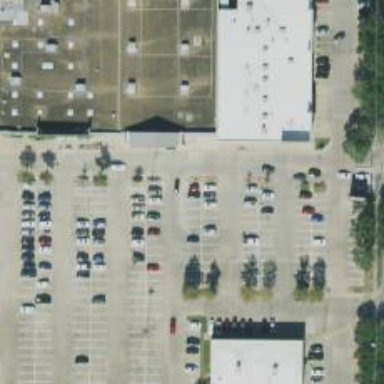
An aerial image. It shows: Parking space.